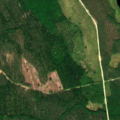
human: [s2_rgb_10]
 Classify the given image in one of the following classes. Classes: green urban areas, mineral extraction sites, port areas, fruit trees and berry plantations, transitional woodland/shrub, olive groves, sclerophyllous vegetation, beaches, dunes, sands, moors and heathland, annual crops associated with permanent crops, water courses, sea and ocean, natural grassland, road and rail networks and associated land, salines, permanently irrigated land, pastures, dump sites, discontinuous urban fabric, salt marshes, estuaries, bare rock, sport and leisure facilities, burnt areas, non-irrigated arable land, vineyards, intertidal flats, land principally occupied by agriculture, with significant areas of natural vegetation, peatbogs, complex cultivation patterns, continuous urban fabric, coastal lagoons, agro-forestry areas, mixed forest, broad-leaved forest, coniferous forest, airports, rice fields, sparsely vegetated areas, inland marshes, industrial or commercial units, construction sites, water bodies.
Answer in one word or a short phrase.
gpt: coniferous forest, mixed forest, transitional woodland/shrub, water bodies